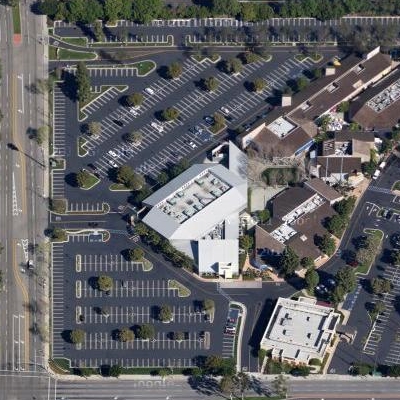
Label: Parking